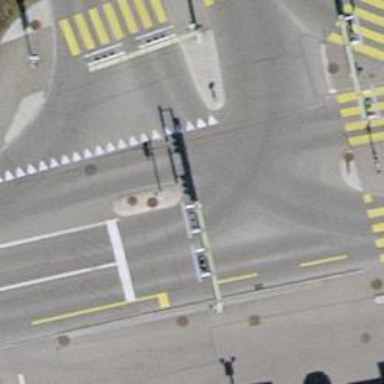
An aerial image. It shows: Road with traffic signals.